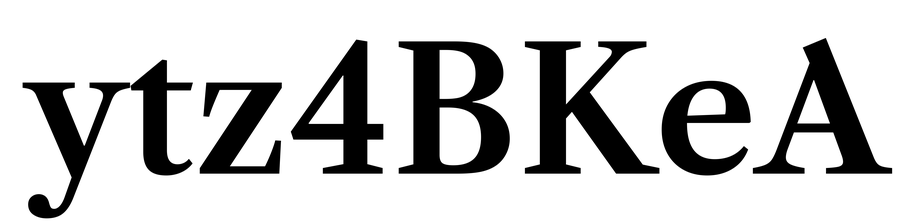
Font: LibreCaslonText_SemiBold